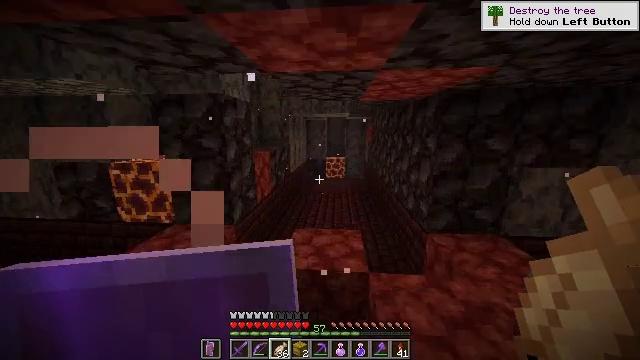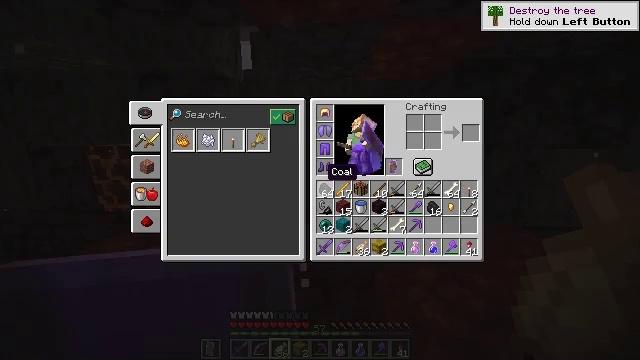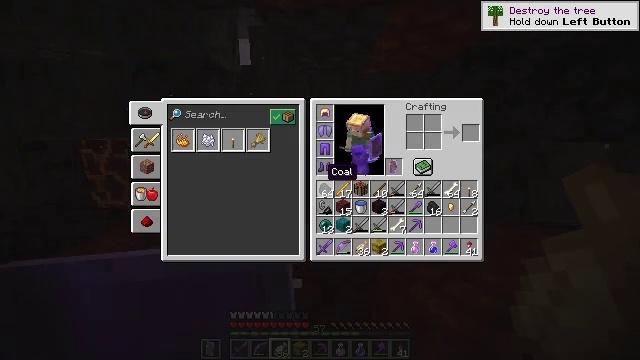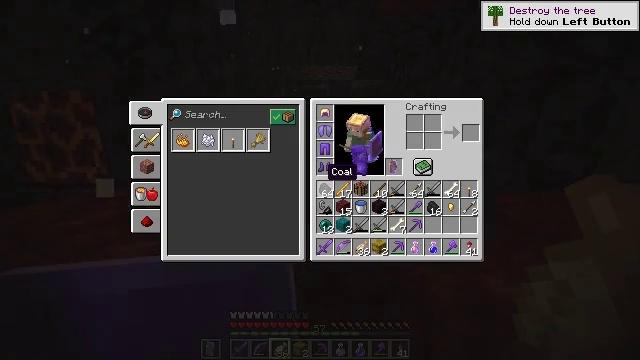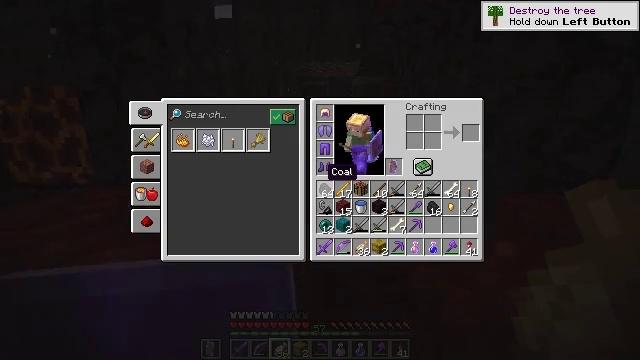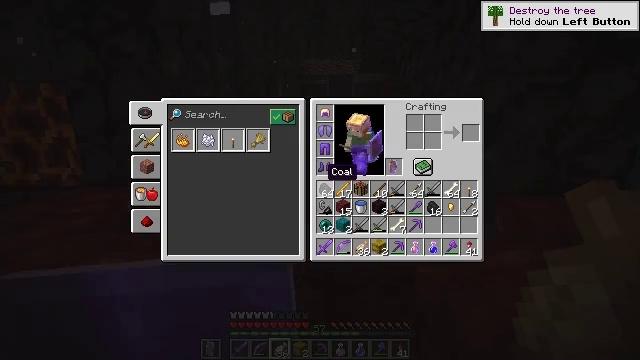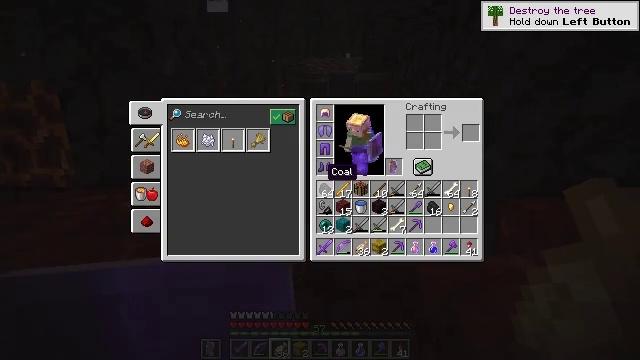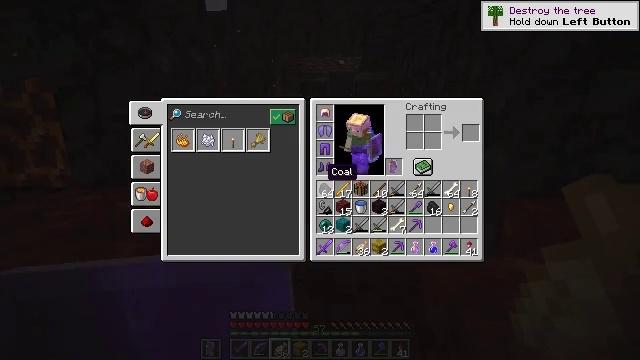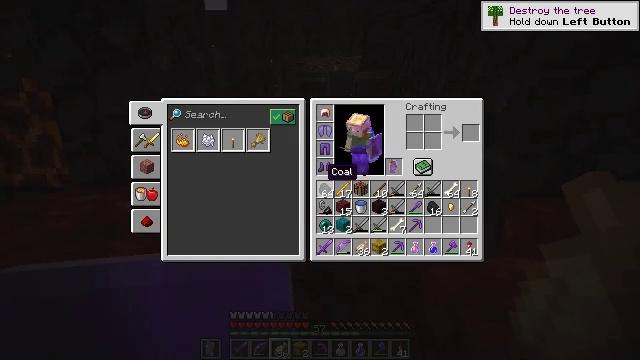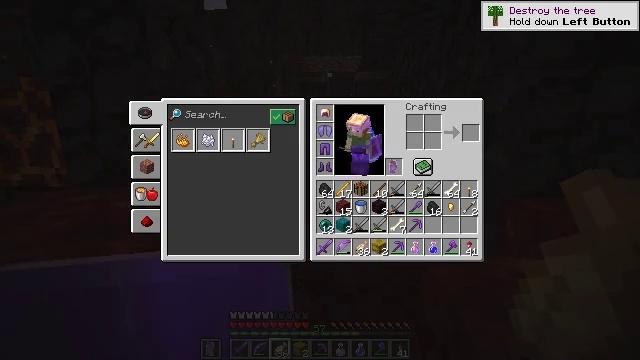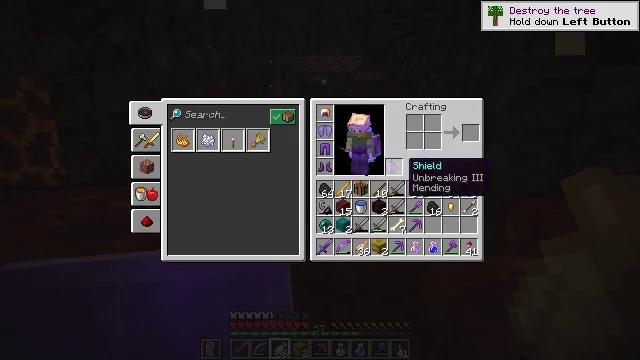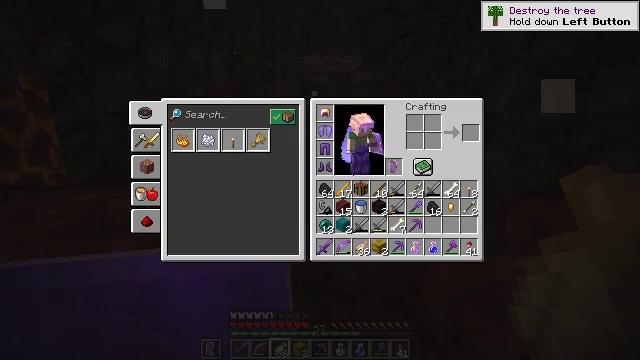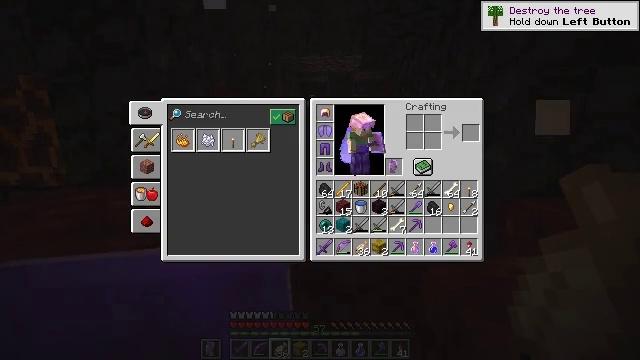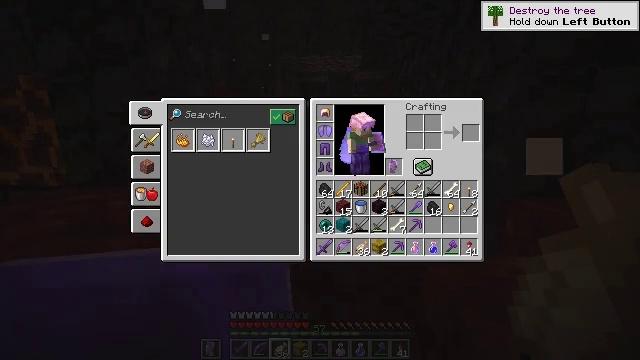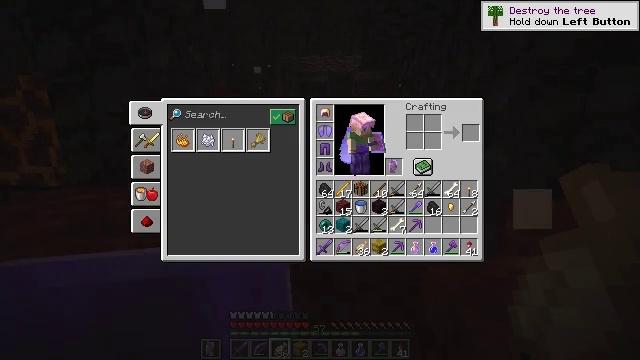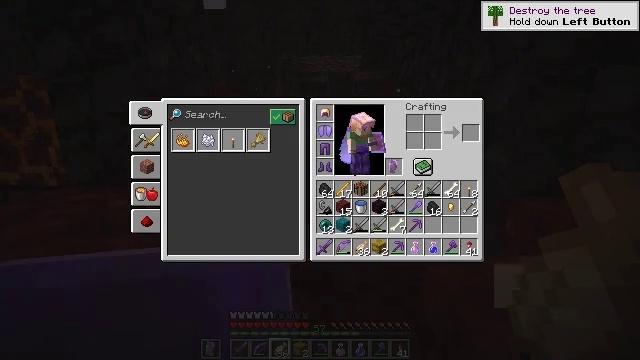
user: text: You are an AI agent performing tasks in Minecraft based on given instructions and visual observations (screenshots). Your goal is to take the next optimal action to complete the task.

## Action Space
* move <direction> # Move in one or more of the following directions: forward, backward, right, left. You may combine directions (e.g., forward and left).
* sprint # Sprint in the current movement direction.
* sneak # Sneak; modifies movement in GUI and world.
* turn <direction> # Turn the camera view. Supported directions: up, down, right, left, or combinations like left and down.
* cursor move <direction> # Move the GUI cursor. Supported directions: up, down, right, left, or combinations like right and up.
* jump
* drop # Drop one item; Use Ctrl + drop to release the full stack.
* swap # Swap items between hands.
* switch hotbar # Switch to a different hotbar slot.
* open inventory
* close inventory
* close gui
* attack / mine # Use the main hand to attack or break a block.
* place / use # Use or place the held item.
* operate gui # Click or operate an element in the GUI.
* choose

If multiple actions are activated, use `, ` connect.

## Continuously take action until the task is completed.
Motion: motion action
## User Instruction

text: Combat the magma cube.
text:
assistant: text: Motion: move forward, open inventory
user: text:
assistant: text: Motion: move forward, open inventory
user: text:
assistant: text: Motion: move forward, open inventory
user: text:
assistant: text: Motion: open inventory
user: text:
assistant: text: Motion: no_op
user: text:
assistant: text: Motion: no_op
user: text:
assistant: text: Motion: no_op
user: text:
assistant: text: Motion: no_op
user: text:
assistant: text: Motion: turn right
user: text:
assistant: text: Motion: turn right
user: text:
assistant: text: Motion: turn right
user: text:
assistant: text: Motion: turn right
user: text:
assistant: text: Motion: no_op
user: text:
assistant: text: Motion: no_op
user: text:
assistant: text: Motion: no_op
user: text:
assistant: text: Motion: no_op
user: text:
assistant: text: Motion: no_op
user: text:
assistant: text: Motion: no_op
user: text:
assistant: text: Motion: no_op
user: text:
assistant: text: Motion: no_op
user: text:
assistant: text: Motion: no_op
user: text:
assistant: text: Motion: turn left
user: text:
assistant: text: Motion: turn left
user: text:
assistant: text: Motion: turn left and up
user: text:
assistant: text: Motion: turn left and up
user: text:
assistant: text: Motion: turn left and down
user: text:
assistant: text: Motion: no_op
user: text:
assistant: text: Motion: no_op
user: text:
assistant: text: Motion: no_op
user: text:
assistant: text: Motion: no_op